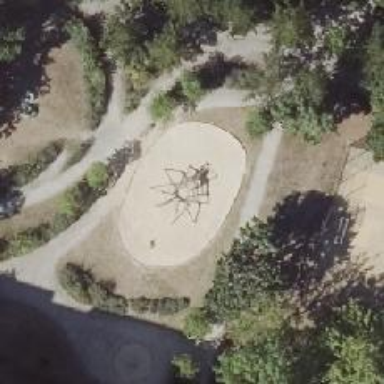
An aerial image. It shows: Playground featuring climbing frame.